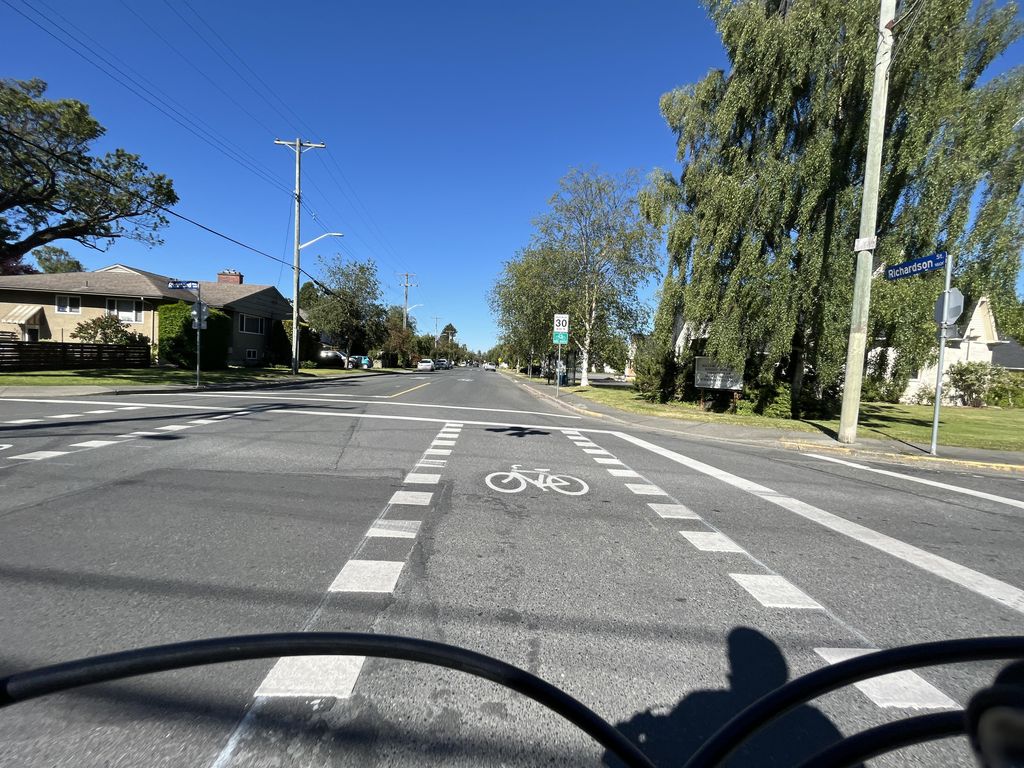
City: victoria